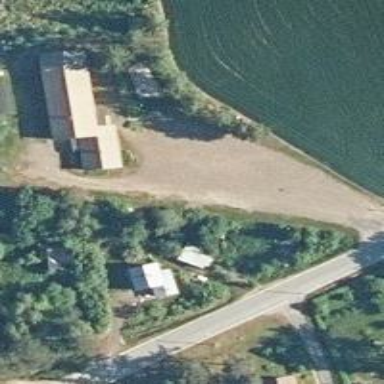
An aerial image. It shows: Driveway leading to service road.